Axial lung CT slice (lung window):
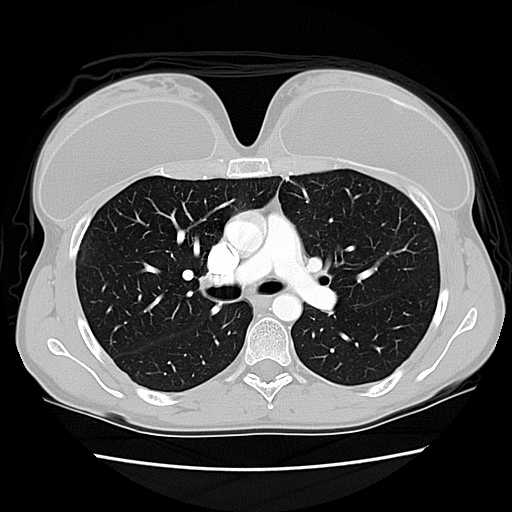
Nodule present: no